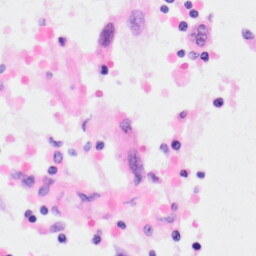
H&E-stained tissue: Kidney